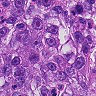
Metastatic tissue present: yes